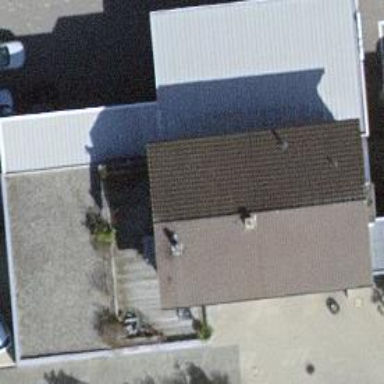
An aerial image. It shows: Building housing car repair shop.